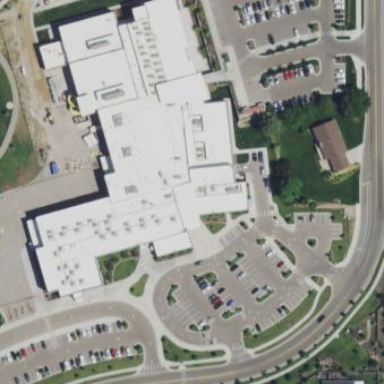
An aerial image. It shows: School building.